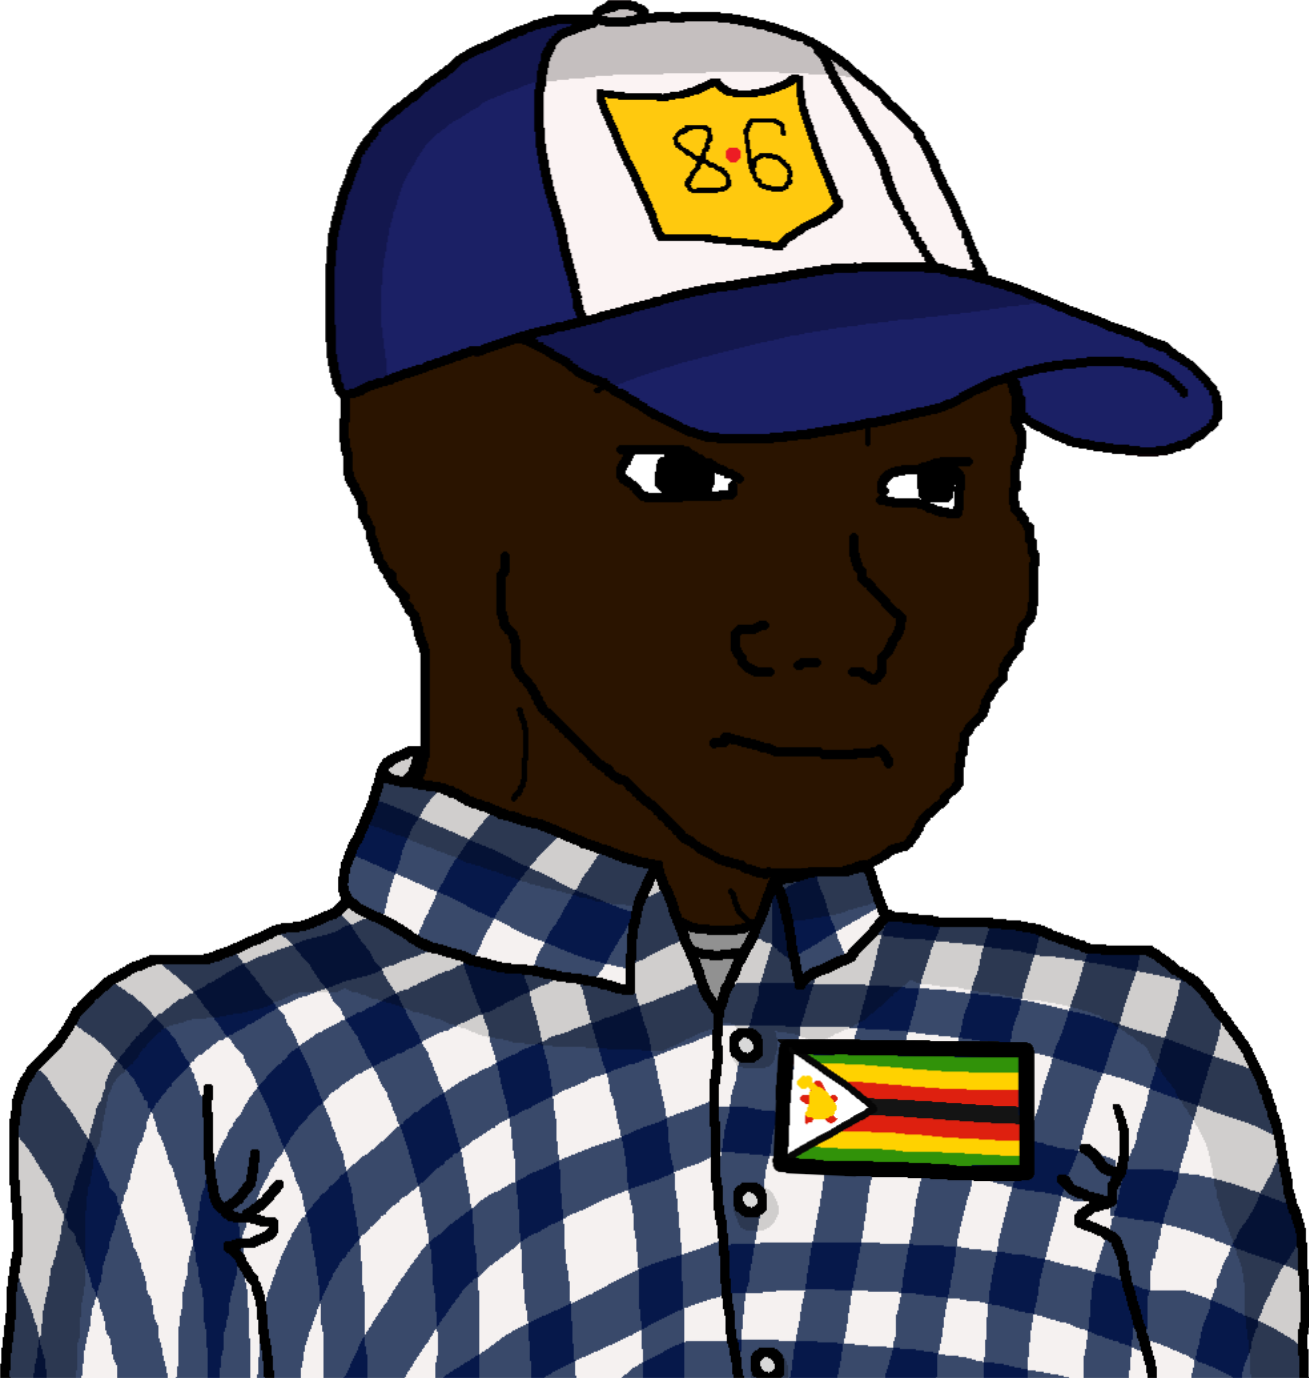
Label: 5_Blackjak